Aerial crown-view tile of a tropical tree (Barro Colorado Island, Panama), acquired 20250818:
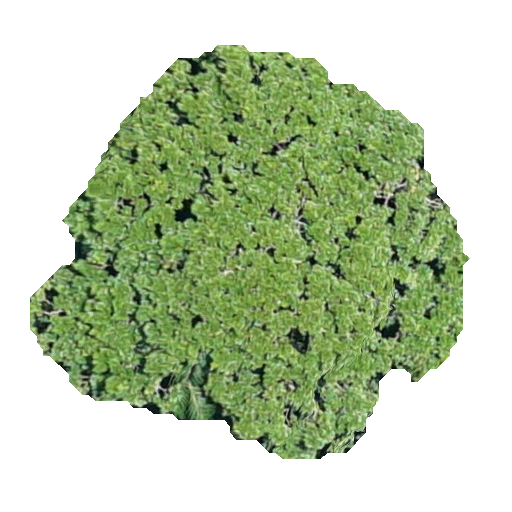
Species: Simarouba amara
GBIF accepted scientific name: Simarouba amara
Crown area: 178.785 m²